Field crop: maize
Growth stage: 1
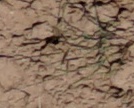
Species: lolium